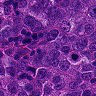
Metastatic tissue present: yes